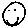
Label: smiley face